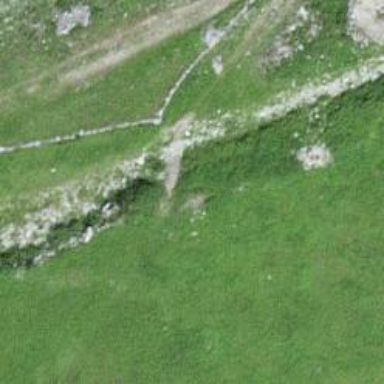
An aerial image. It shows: Grassy path leading to bridge.